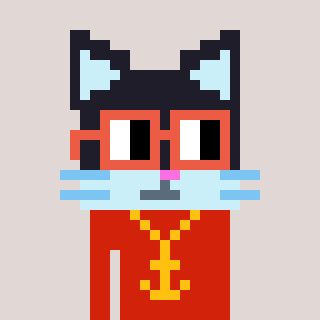
a pixel art character with square orange glasses, a cat-shaped head and a red-colored body on a warm background